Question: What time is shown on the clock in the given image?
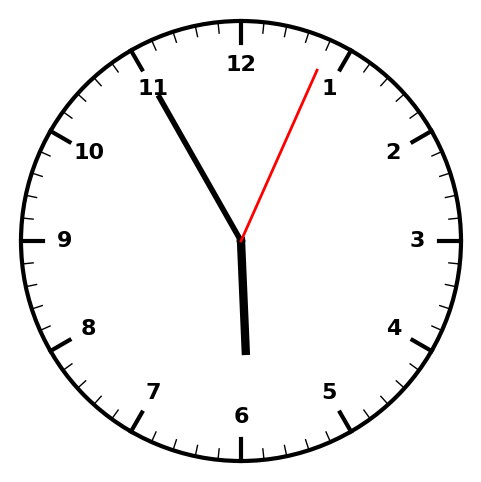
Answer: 05:55:04